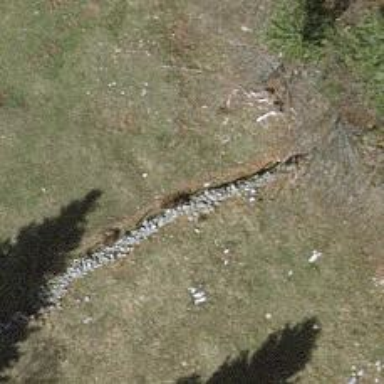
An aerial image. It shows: Wall barrier.